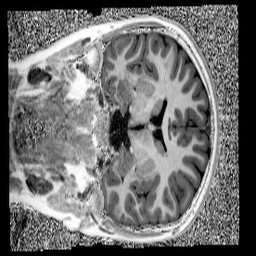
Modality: UNIT1
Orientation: coronal
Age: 11
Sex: male
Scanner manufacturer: siemens
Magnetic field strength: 3 T
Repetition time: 4 s
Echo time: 0.00303 s